Question: I have a menu. I need to show the submenus when I mouse hover on them. I have some code as follows. But the submenus overlaps with existing menu.
Following is my code:
'''
<!DOCTYPE html PUBLIC "-//W3C//DTD XHTML 1.0 Transitional//EN" "http://www.w3.org/TR/xhtml1/DTD/xhtml1-transitional.dtd">
<html xmlns="http://www.w3.org/1999/xhtml" dir="ltr" lang="en-US">
<head>
<meta http-equiv="Content-Type" content="text/html; charset=UTF-8" />
<title>CSS Drop Down Menus</title>
<style type="text/css">
* {
margin: 0;
padding: 0;
}
body {
font-family: "Trebuchet MS", Helvetica, Sans-Serif;
font-size: 14px;
}
a {
text-decoration: none;
color: #838383;
}
a:hover {
color: black;
}
#menu {
position: relative;
margin-left: 30px;
}
#menu a {
display: block;
width: 140px;
}
#menu ul {
list-style-type: none;
padding-top: 5px;
}
#menu li {
float: top;
position: relative;
padding: 3px 0;
text-align: center;
}
#menu ul.sub-menu {
display: none;
position: absolute;
top: 20px;
left: -10px;
padding: 10px;
z-index: 90;
}
#menu ul.sub-menu li {
text-align: top;
}
#menu li:hover ul.sub-menu {
display: block;
border: 1px solid #ececec;
}
</style>
</head>
<body>
<div id="menu">
<ul>
<li><a href="#">Home</a>
<ul class="sub-menu">
<li><a href="#">Pages</a></li>
<li><a href="#">Archives</a></li>
<li><a href="#">New Posts</a></li>
<li><a href="#">Recent Comments</a></li>
</ul>
</li>
<li><a href="#">About</a>
<ul class="sub-menu">
<li><a href="#">Get to know us</a></li>
<li><a href="#">Find out what we do</a></li>
</ul>
</li>
<li><a href="#">Contact</a>
<ul class="sub-menu">
<li><a href="#">E-mail Us</a></li>
<li><a href="#">Use Our Contact Form</a></li>
</ul>
</li>
</ul>
</div>
</body>
</html>
'''
I need some effect like this.

How can I make it.
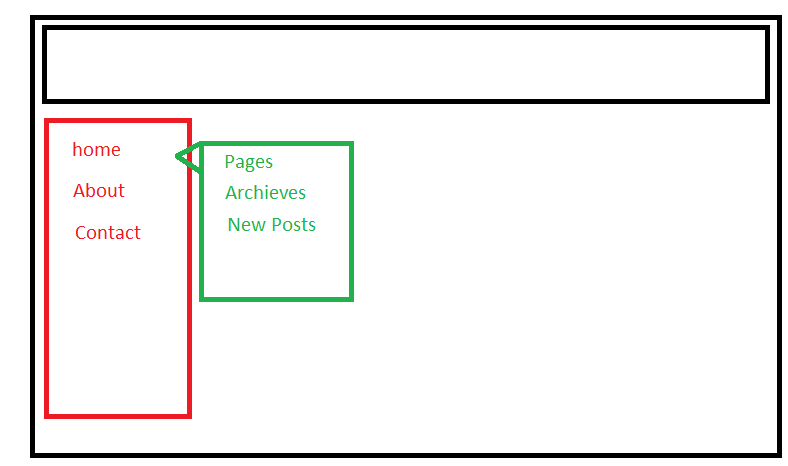
Answer: You've set 'left: -10px' on '#menu ul.sub-menu', which is why it's overlapping '#menu'. You should set that to a value that'll move it far enough to the right for your purposes, perhaps 'left: 140px' since that's the width of the 'menu' div.